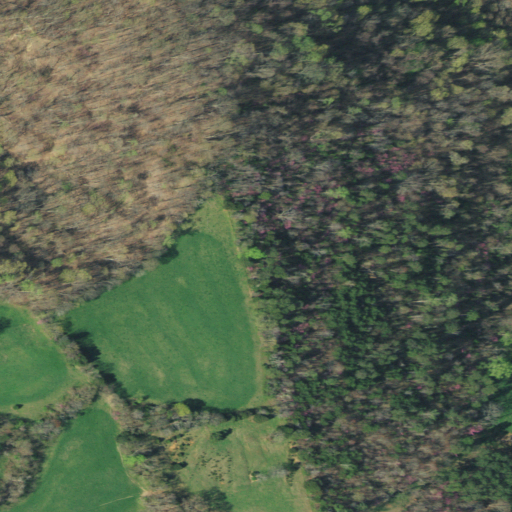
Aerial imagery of ridge(s) in Tennessee named Nenny Ridge containing deciduous forest, pasture, mixed forest, evergreen forest, and grassland